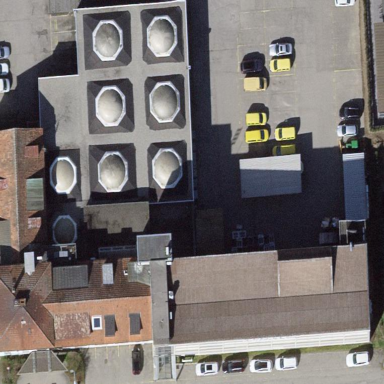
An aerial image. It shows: Office building.